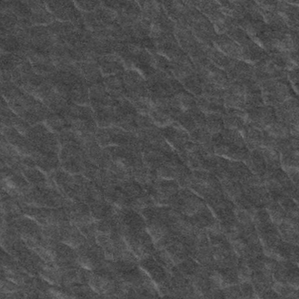
Label: frost